Question: I'm trying to design this layout using bootstrap. I put logo and navbar but now I have to insert the remaining div.
I need to extend this div (with the question mark) to the remaining space of the page (with margin like the picture).
I don't know logo or navbar percentage height.

---
Post my code (source page of Yii Framework)
'''
<a href="index.html"><img width="150" src="images/logo.png"/></a>
<nav class="navbar navbar-default">
<div class="container-fluid">
<div class="navbar-header">
<button class="navbar-toggle btn btn-default" data-toggle="collapse" data-target="#yii_booster_collapse_yw0" id="yw1" name="yt0" type="button">
<span class="icon-bar"></span>
<span class="icon-bar"></span>
<span class="icon-bar"></span>
</button></div>
<div class="collapse navbar-collapse" id="yii_booster_collapse_yw0">
<ul id="yw2" class="nav navbar-nav">
<li class="active">
<a href="index.php/site/home">Home</a>
</li>
</ul>
<ul class="pull-right nav navbar-nav" id="yw3">
<li>
<a href="index.php/user/profile/edit">Profile</a>
</li>
<li class="dropdown">
<a class="dropdown-toggle" data-toggle="dropdown" href="index.php/site/home">Options <span class="caret"></span>
</a>
<ul id="yw4" class="dropdown-menu">
<li>
<a tabindex="-1" href="index.php/site/contact">Contact Us</a>
</li>
<li>
<a tabindex="-1" href="index.php/user/profile/changepassword">Change password</a>
</li>
</ul>
</li>
</ul>
</div>
</div>
</div>
</nav>
<div id="content">
fill vertical space
</div>
'''
I need to fill remaining space, not logo/brand problem.
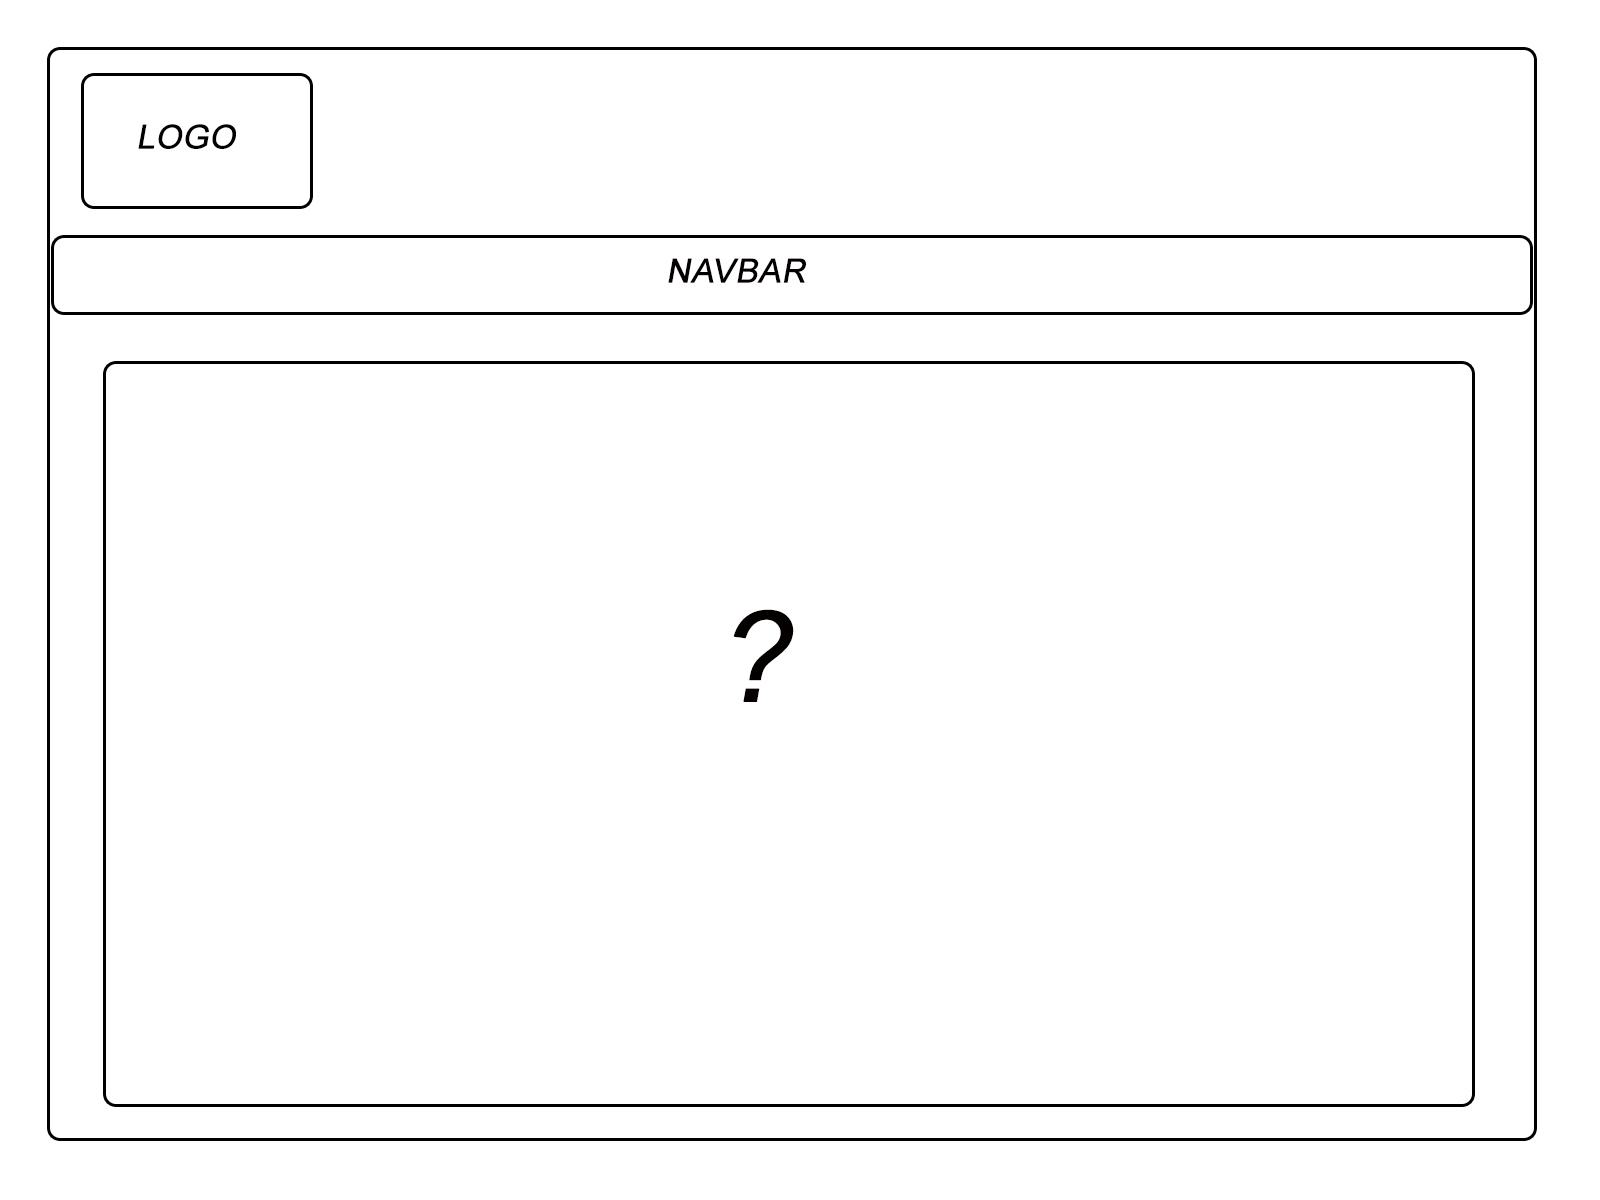
Answer: You will see in the css that I used in the 'height'value to do a subtraction.
First get the viewport height of the device screen size by using '100vh' then subtract the height that is used above the div that you want to fill to take up the rest of the screen.
Here is the <URL>.
Does this help?
PS: I commented in your nav code where you have a extra 'div'and where I added a '</li>'.
'''
.block {
height: -webkit-calc(100vh - 72px);
height: -moz-calc(100vh - 72px);
height: calc(100vh - 72px);
background-color: rgba(90,90,190,0.8);
}
'''